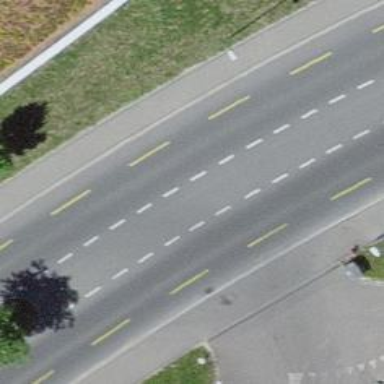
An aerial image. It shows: Secondary road with asphalt surface and designated cycle lane.